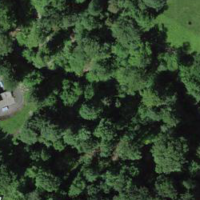
EUNIS habitat code: 44
Species observed at this site:
Baccha elongata